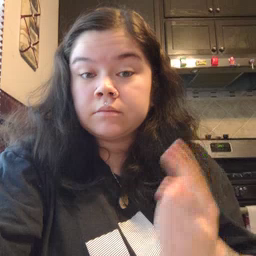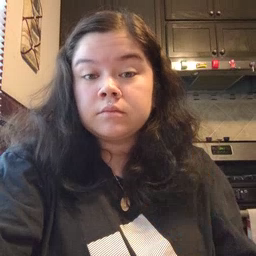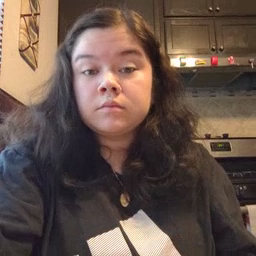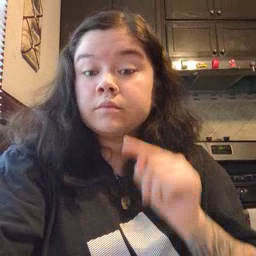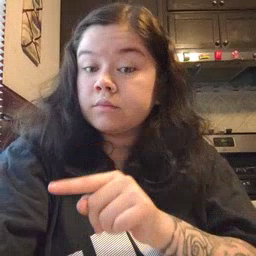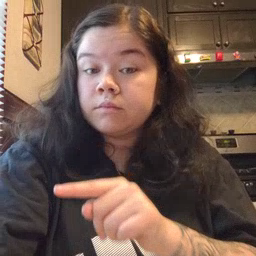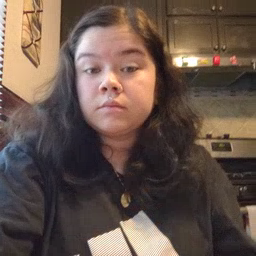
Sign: hesheit